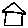
Label: house